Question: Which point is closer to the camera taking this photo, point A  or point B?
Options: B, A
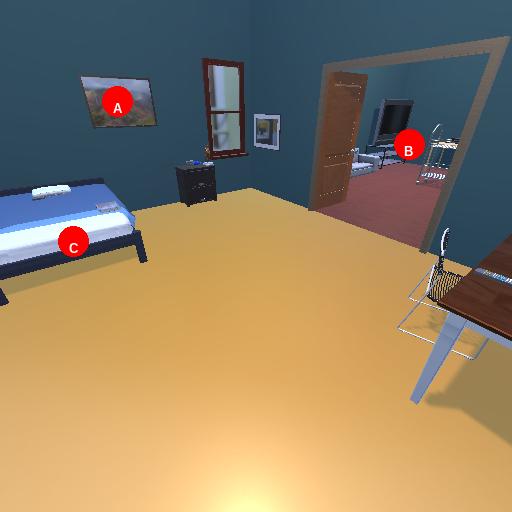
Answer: B